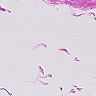
Metastatic tissue present: no